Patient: sex M, age 52
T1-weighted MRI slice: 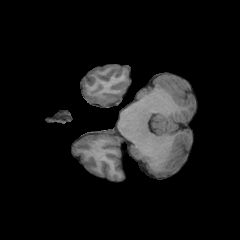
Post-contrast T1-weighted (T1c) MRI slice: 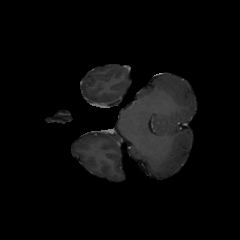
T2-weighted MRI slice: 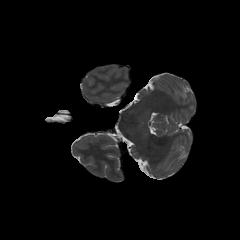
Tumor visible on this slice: no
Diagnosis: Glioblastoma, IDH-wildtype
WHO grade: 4